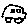
Label: car